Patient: sex M, age 24
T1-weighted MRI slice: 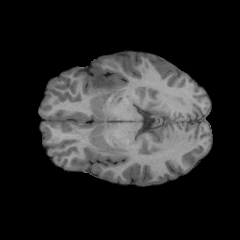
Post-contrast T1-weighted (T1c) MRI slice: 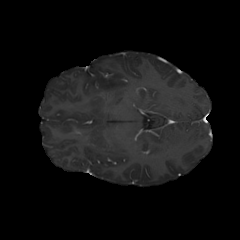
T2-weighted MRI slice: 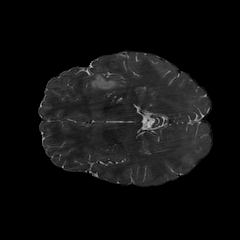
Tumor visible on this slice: yes
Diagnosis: Astrocytoma, IDH-mutant
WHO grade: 2